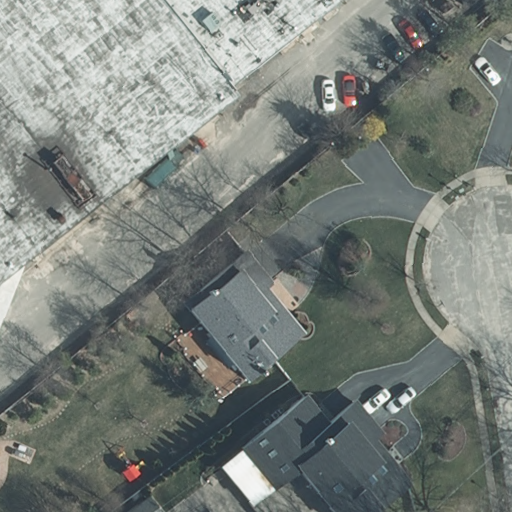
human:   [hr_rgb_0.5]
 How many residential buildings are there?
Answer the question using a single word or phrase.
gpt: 2

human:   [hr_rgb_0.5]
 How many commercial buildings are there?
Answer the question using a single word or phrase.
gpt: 1

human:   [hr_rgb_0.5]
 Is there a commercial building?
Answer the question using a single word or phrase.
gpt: yes

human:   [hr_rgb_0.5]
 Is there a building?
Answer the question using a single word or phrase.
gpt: yes

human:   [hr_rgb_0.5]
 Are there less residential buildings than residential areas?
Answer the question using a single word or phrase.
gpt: no

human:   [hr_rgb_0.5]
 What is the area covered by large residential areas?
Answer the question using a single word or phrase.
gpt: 10632m2

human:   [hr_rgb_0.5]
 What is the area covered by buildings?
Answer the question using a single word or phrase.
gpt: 2801m2

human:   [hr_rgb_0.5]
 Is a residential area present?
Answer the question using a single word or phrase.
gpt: yes

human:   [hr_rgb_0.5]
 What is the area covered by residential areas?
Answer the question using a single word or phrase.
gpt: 10632m2

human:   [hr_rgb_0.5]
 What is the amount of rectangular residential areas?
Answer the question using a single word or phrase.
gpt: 1

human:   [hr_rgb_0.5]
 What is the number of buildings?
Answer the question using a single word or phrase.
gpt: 4

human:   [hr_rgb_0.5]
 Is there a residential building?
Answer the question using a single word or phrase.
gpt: yes

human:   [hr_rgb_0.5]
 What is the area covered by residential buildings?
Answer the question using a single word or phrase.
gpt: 917m2

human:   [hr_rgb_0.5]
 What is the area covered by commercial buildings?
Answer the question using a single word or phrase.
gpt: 1874m2

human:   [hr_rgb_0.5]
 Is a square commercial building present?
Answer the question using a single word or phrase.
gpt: no

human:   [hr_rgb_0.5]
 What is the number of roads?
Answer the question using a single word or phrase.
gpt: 0

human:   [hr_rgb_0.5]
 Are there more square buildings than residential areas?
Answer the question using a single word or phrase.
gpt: no

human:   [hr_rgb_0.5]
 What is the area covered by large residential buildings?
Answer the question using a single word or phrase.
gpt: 604m2

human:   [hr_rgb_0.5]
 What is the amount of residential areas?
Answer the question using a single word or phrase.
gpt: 1

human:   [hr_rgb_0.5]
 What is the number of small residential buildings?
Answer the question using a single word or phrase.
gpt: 0

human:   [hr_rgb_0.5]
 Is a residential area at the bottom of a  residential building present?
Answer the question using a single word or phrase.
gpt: no

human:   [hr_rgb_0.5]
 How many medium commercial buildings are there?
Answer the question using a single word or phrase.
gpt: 0

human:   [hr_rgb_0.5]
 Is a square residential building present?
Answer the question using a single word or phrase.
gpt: no

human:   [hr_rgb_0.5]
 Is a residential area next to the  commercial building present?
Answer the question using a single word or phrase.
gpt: yes

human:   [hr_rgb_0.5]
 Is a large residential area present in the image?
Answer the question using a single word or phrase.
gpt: yes

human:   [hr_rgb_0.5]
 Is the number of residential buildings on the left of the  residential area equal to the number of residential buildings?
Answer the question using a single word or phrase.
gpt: yes

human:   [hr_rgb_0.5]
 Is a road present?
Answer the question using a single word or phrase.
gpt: no

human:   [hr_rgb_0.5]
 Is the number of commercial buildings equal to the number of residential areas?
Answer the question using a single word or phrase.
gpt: yes

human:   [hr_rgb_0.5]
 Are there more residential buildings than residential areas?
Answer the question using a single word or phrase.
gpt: yes

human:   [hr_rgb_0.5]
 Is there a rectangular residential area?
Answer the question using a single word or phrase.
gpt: yes

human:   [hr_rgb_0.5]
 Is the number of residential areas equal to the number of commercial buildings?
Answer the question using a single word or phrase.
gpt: yes

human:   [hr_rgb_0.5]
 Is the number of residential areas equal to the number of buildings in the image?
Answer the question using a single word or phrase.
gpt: no

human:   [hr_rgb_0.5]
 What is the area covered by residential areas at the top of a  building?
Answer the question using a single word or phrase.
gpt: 10632m2

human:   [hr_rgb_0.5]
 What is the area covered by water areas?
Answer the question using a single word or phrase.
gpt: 0m2

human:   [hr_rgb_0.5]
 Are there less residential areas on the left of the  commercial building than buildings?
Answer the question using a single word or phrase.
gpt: yes

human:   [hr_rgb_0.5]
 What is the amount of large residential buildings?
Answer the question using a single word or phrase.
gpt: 1

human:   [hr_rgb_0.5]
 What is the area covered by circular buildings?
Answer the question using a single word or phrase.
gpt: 0m2

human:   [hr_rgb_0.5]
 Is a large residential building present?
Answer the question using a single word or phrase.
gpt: yes

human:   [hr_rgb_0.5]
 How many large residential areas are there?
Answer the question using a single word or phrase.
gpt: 1

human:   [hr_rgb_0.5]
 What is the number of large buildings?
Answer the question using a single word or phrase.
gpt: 2

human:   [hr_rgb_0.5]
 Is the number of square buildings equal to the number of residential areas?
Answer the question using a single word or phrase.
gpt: no

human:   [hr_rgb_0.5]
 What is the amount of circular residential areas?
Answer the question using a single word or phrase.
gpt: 0

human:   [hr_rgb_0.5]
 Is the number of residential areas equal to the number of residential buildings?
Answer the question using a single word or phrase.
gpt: no

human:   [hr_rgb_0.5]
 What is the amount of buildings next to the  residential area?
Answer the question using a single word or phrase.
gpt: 4

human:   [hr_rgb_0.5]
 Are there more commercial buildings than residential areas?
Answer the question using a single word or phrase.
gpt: no

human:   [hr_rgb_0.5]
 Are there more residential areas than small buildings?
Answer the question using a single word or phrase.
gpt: no

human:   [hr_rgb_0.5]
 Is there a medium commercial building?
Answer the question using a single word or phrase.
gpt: no

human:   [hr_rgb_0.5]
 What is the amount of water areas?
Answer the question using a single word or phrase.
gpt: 0

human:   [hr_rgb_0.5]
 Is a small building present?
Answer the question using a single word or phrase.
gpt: yes

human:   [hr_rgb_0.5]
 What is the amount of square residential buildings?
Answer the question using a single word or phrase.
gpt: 0

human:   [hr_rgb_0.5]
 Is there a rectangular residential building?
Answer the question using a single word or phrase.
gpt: yes

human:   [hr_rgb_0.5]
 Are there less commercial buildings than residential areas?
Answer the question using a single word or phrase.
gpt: no

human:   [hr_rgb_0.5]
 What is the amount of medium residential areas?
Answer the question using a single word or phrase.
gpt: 0

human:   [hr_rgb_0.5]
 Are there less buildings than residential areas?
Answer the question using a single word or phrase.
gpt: no

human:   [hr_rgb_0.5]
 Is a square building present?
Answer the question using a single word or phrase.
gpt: no

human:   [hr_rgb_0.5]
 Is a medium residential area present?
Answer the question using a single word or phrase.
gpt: no

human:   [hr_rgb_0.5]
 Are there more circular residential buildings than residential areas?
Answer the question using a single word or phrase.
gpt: no

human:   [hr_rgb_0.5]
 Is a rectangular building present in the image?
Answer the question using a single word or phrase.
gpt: yes

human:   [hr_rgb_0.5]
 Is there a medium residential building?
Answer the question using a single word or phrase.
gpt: yes

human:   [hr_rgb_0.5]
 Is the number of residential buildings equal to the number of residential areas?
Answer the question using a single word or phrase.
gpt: no

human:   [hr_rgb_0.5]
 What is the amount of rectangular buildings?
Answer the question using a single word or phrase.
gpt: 3

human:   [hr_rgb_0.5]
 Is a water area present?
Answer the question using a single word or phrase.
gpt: no

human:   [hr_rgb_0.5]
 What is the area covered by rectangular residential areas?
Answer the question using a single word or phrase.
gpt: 10632m2

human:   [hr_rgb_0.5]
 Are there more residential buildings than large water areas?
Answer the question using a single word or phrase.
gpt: yes